Question: i am currently stuck trying to calculate a dreamcatcher and its inner circles. basically you have a outer circle with given radius 'x' and you need to calculate its perimeter. then you would have to calculate a magic value that is how wide every bow (in the image the stuff with the numbers) should be and it should result that the bows will not finish at the start point but overlapp about half a bow with the first.

here is what i tried so far:
'''
import math
# in cm
rad = 5.0
perimeter = round(rad * 2.0 * math.pi, 2)
print "perimeter == %f" % perimeter
#bow = "?"
incValue = 0.00001
start = incValue
end = perimeter
while start < end / 10:
tmp = start * 10
while tmp < perimeter:
tmp += start
if tmp - perimeter == start / 2:
print "bow could be %s" % str(tmp)
start += incValue
print "done"
'''
but i am not able to find a value that fits that constraints.
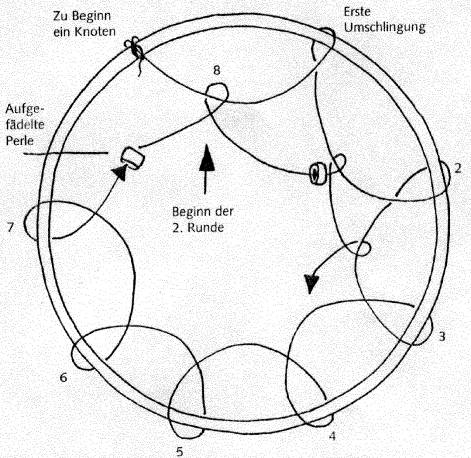
Answer: I think you can get the value you want with
'''
bow_length = perimeter / (desired_number_of_full_bows + 0.5)
'''
---
But if you're really interested in getting your approximation system working, I think this line is causing problems:
'''
if tmp - perimeter == start / 2:
'''
floating point numbers rarely compare equal to one another, so it is conventional to instead check that they are very close together. So you might instead do:
'''
if abs((tmp - perimeter) - (start / 2)) < epsilon:
'''
... Where 'epsilon' represents the largest possible "wiggle room" between two numbers that you would be willing to accept. It would be something like 0.0001, although you could experiment with larger or smaller values to see what works best.